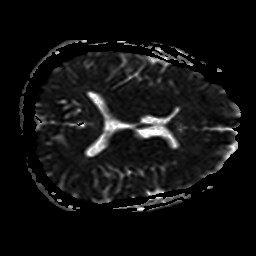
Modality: ADC
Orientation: axial
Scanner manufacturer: philips
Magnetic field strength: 1.5 T
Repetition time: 3.122 s
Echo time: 0.06163 s